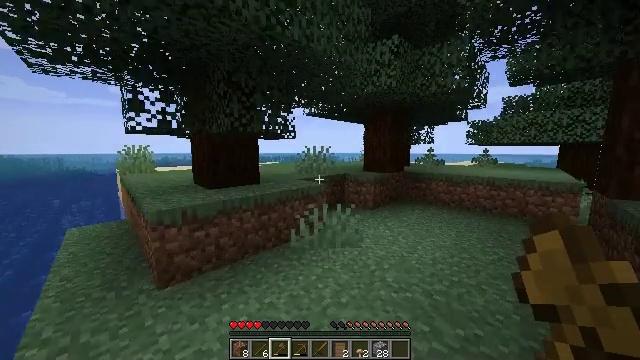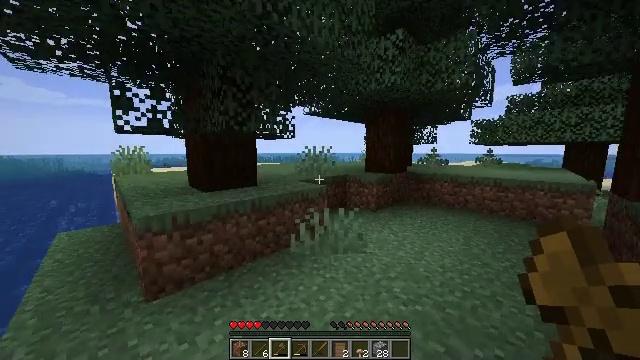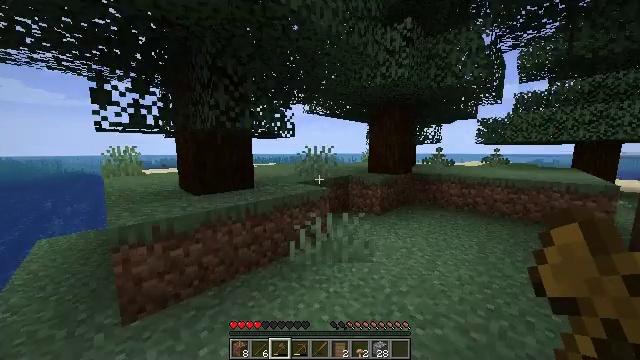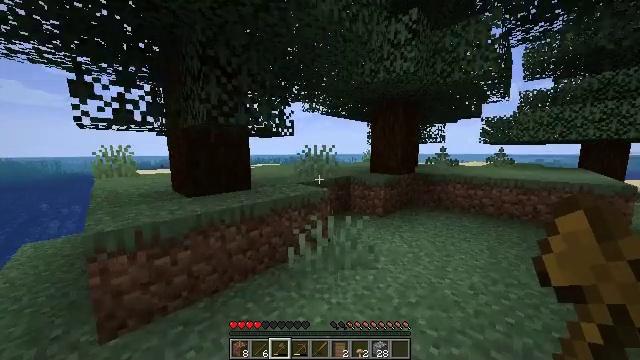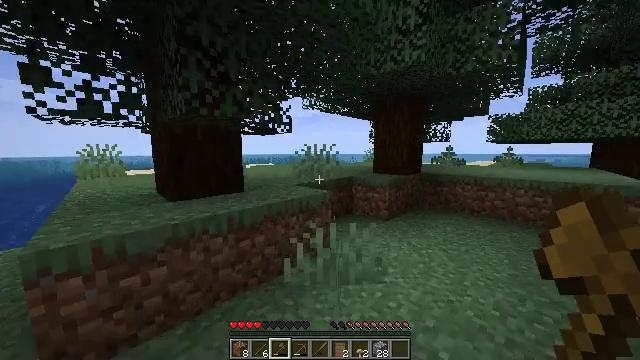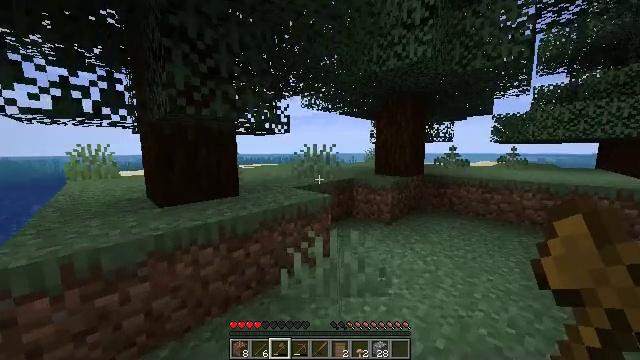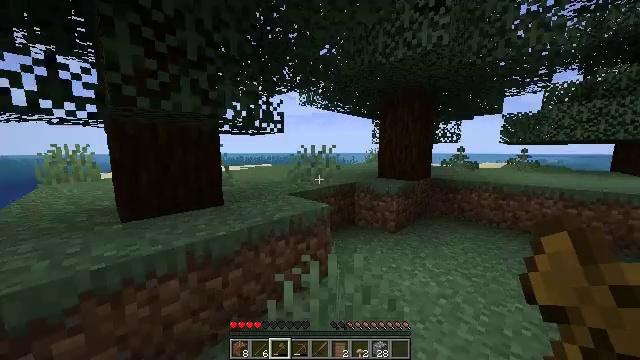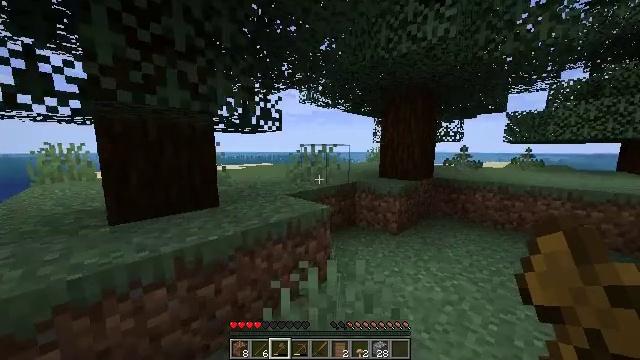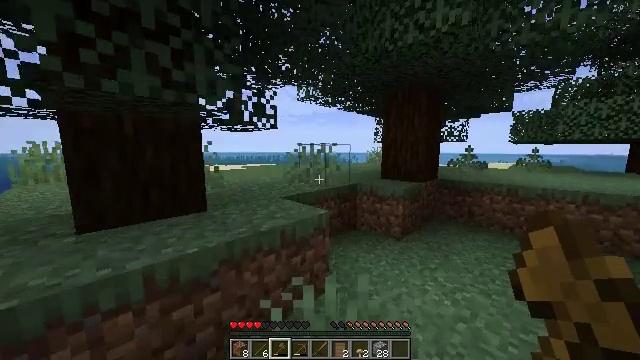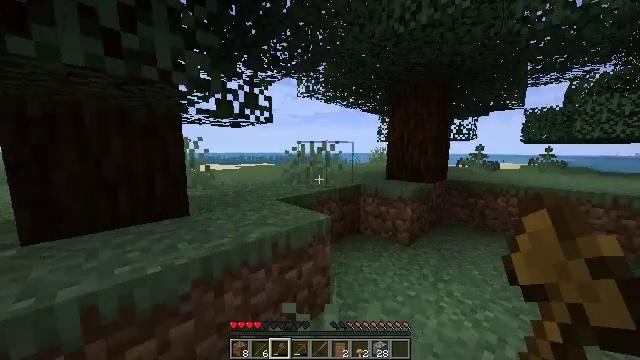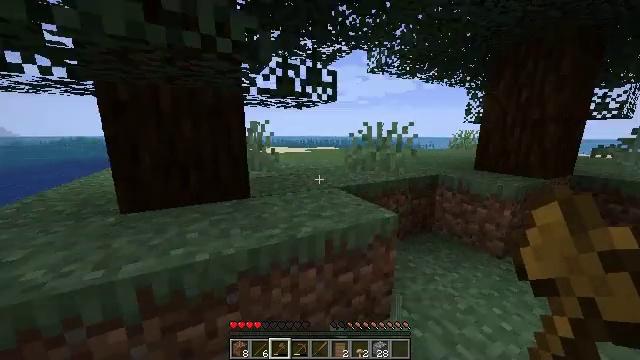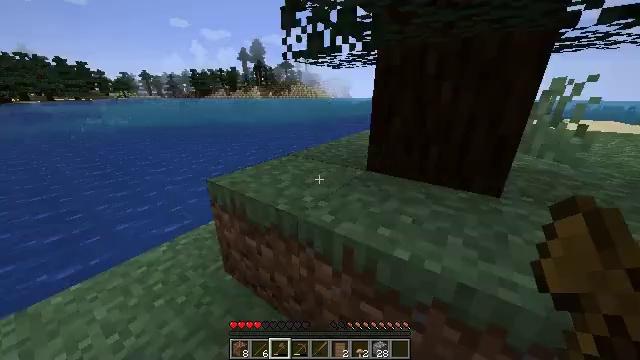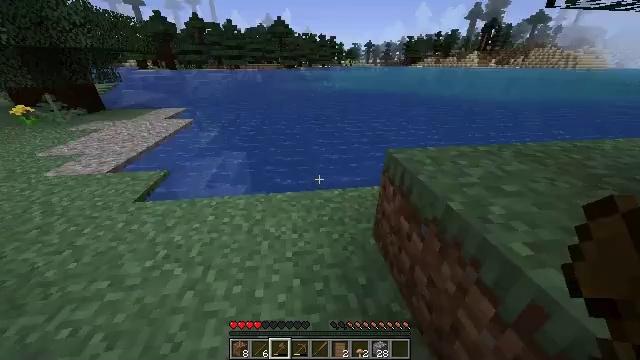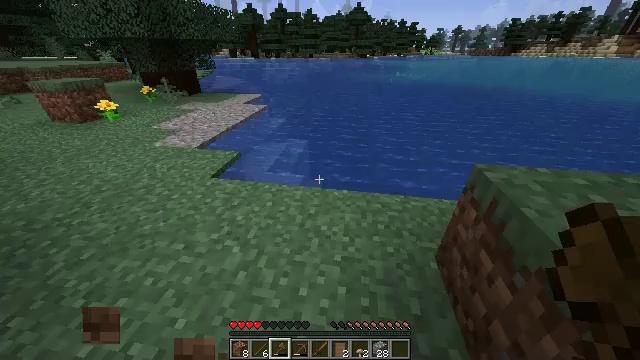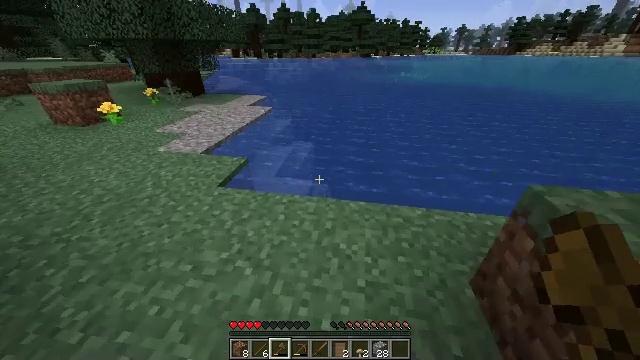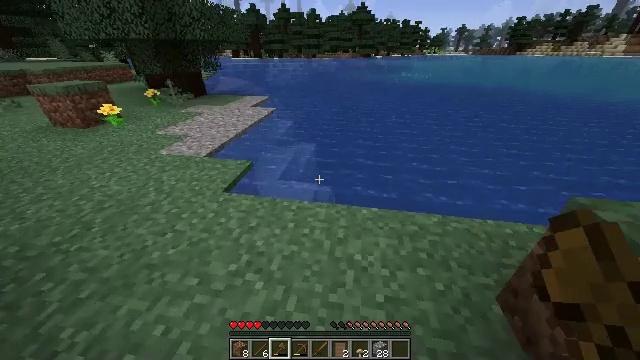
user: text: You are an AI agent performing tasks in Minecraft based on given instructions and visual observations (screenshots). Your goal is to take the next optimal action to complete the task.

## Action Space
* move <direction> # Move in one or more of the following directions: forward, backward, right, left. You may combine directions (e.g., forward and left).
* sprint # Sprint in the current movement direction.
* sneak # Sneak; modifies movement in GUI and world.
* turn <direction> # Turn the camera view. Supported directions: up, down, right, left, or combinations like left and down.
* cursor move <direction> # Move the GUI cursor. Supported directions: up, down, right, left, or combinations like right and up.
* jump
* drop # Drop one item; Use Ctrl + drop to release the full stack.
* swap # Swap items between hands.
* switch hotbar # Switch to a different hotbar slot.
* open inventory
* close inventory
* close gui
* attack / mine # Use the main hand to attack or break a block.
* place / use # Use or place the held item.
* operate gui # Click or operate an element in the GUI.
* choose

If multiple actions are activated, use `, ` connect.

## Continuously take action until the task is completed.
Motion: motion action
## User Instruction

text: Mine gravel from the ground.
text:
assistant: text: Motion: move forward
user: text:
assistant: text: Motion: move forward
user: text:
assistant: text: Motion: move forward
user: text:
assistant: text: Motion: move forward
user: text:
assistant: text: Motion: move forward
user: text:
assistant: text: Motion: move forward
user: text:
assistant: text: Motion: move forward
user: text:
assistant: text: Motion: move forward
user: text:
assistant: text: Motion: move forward
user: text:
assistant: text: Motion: move forward, turn left and down
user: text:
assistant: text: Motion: move forward and move left, turn left and down
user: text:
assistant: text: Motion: move forward and move left, turn left and down
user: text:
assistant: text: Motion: move forward and move left, turn left and down
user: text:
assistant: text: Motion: move forward and move left
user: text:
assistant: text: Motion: move forward and move left
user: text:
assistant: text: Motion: move forward and move left
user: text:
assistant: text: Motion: move forward and move left
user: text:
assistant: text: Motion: move forward and move left
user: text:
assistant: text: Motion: move forward and move left, turn left and up
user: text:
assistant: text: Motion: move forward and move left, turn left
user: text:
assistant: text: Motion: move forward and move left
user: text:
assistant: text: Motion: move forward and move left
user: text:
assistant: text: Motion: move forward and move left
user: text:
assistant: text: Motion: move forward and move left
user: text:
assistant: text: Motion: move forward
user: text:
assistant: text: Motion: move forward
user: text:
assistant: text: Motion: move forward, turn left and down
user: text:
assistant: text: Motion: move forward, turn left and down, switch to hotbar 4
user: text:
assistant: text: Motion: move forward, turn left, switch to hotbar 4
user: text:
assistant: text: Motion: turn left, switch to hotbar 4